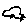
Label: car